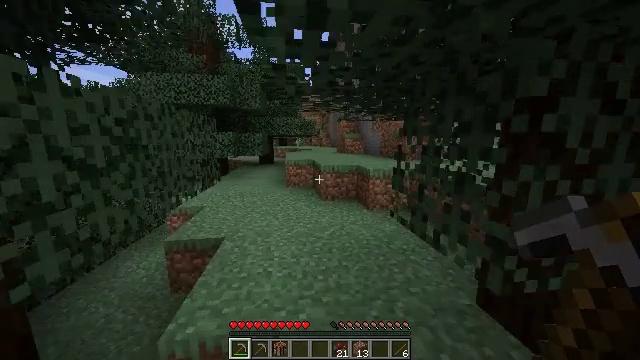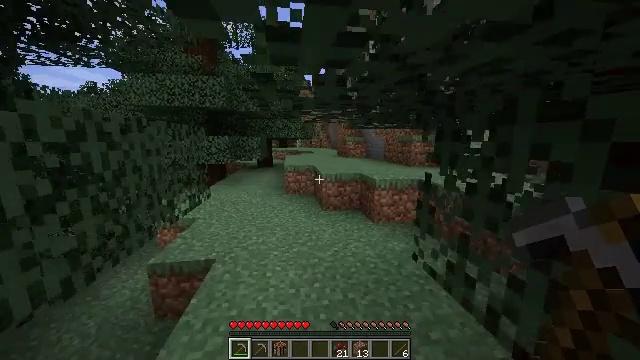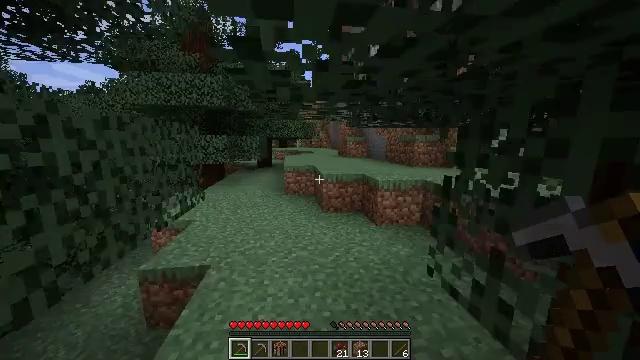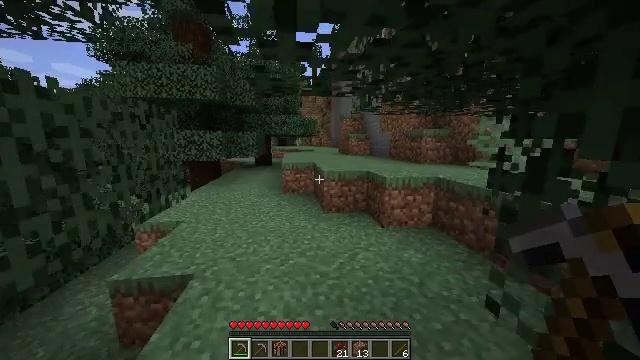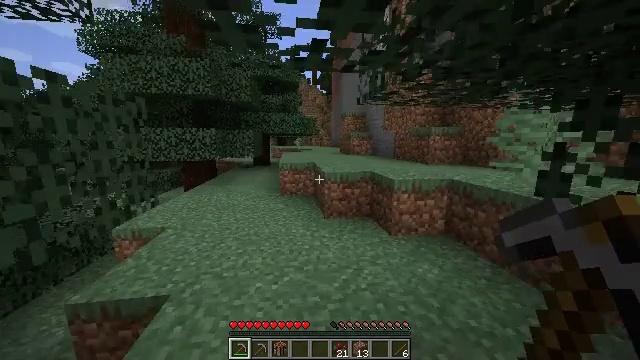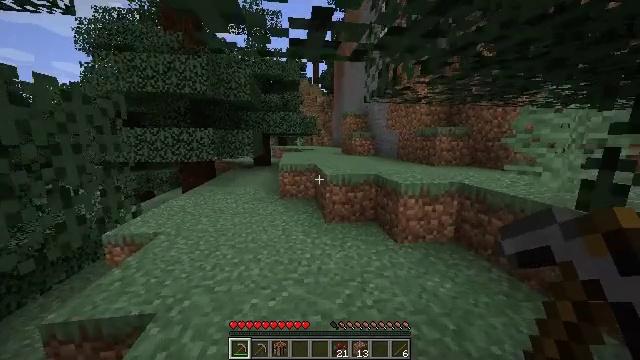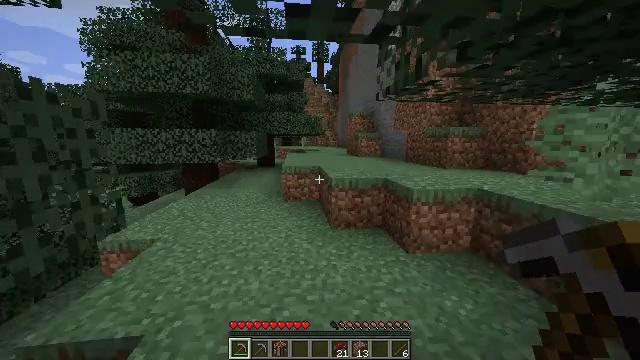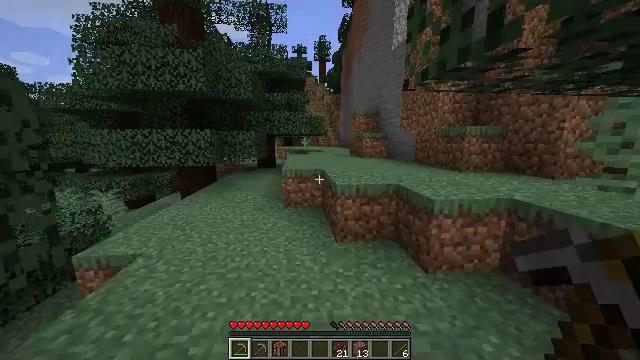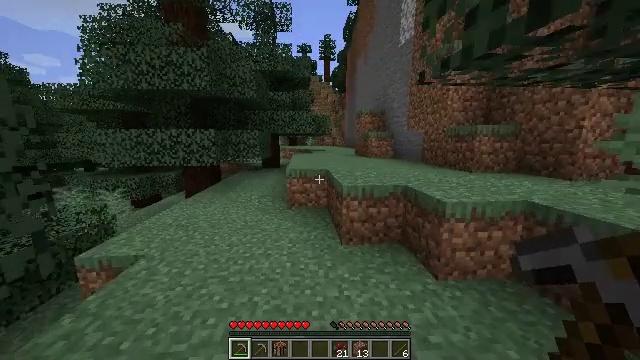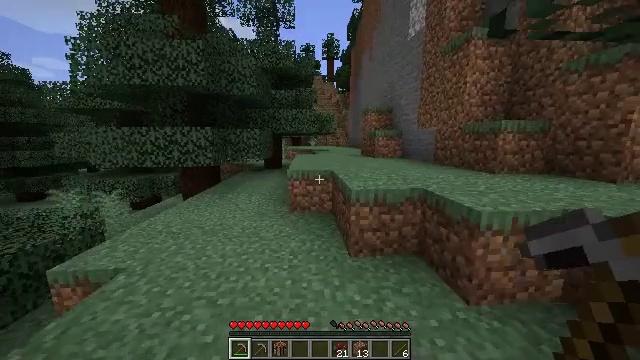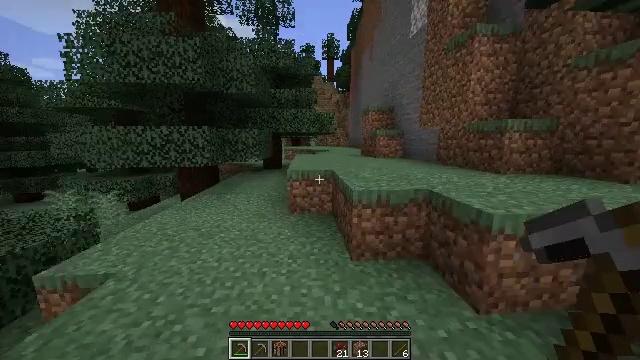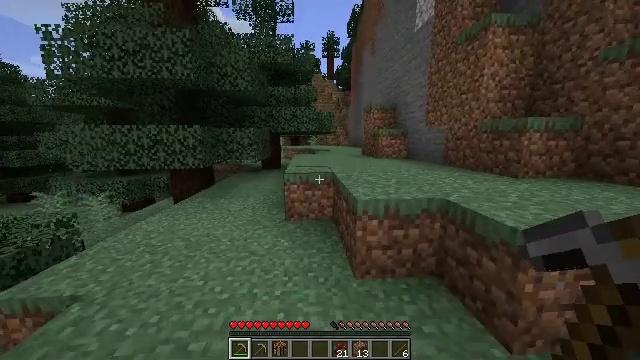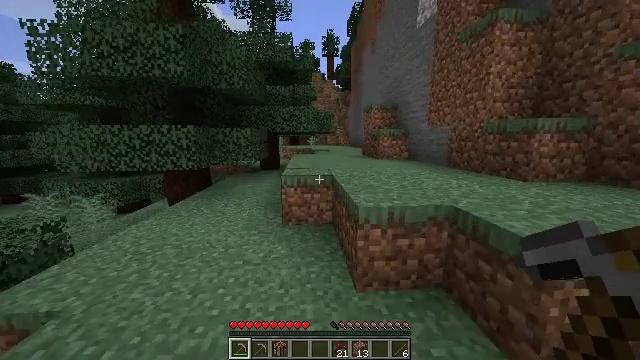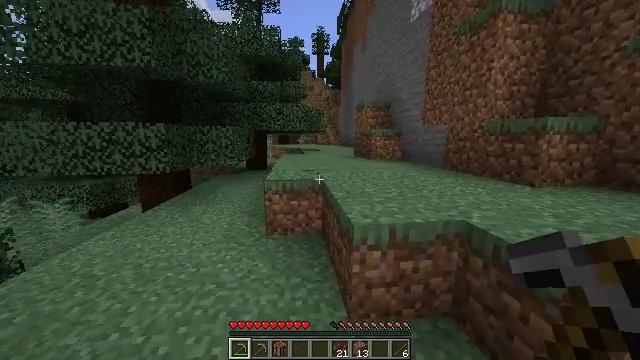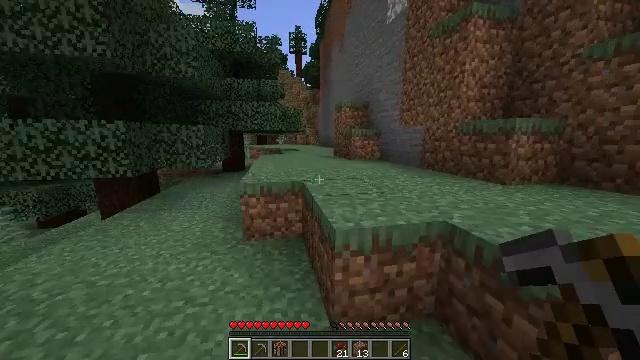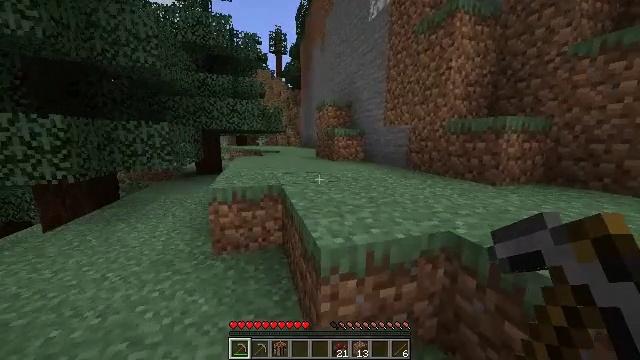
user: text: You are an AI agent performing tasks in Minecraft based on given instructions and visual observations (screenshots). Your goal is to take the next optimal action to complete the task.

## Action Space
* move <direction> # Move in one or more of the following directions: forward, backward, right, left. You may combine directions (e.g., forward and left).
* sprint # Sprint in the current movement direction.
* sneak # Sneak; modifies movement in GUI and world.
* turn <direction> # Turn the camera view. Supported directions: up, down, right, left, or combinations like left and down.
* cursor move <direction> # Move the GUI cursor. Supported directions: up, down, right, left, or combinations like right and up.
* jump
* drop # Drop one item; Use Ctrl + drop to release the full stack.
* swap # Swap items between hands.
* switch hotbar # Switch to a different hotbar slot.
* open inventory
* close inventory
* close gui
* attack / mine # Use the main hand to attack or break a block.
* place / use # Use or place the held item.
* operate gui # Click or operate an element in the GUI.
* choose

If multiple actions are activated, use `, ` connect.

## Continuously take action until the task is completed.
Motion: motion action
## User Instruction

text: Break the sweet berry bush to collect berries.
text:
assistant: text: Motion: move forward, sprint, jump
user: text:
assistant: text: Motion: move forward, sprint
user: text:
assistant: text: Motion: move forward, sprint
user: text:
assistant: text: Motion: move forward, sprint
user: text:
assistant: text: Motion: move forward, sprint
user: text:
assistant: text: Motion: move forward, sprint, turn left
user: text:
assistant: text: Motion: move forward, sprint
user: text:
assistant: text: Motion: move forward, sprint, turn left
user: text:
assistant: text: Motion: move forward, sprint
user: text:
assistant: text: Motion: move forward, sprint
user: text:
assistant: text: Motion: move forward, sprint
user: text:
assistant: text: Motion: move forward, sprint
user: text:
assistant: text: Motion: move forward, sprint, turn right
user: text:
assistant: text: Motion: move forward, sprint, turn right
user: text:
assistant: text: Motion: move forward, sprint, turn right
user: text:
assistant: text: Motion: move forward, sprint, turn right, jump
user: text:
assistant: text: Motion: move forward, sprint, turn right and up, jump
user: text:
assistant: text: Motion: move forward, sprint, turn right and up, jump
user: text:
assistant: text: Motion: move forward, sprint, turn right and up, jump
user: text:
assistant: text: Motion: move forward, sprint, turn right and up, jump
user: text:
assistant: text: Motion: move forward, sprint, turn up, jump
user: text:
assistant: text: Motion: move forward, sprint, jump
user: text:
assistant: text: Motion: move forward, sprint, jump
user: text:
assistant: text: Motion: move forward, sprint, jump
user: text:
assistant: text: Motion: move forward, sprint, jump
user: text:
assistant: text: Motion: move forward, sprint, turn left, jump
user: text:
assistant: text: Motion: move forward, sprint, turn left, jump
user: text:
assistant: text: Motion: move forward, sprint, turn left and down, jump
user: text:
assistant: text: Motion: move forward, sprint, turn left and down, jump
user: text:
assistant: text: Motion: move forward, sprint, turn left and down, jump